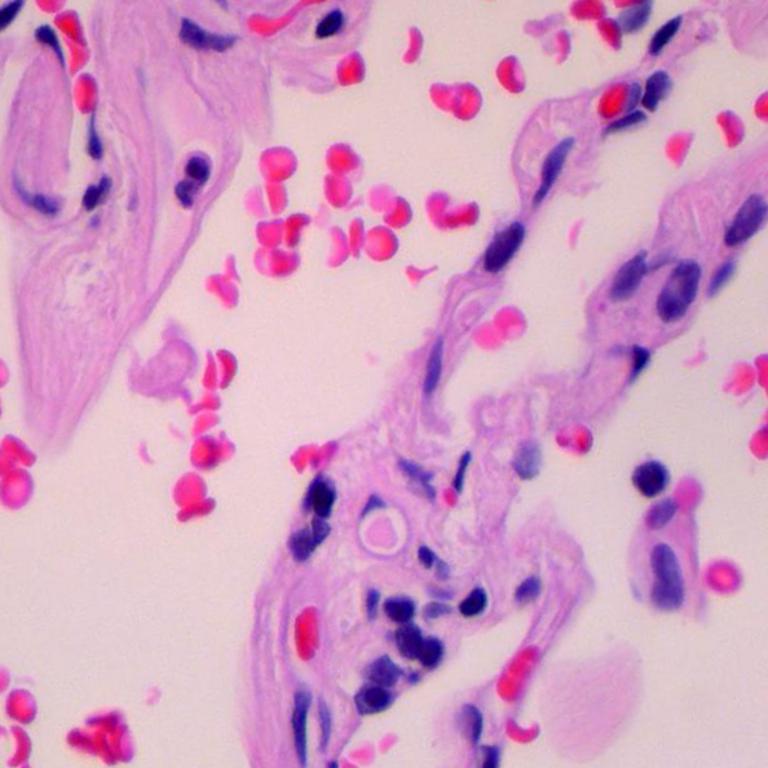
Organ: lung
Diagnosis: benign